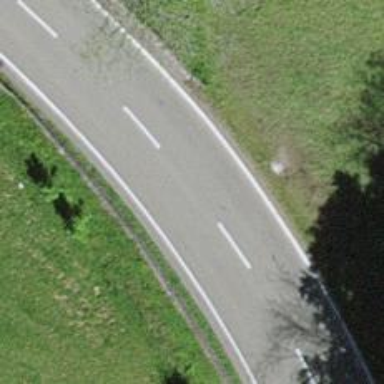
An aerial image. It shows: Asphalt road classified as tertiary.